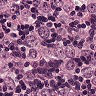
Metastatic tissue present: yes